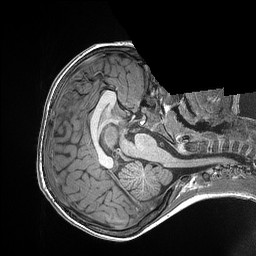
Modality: T1w
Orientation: axial
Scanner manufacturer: siemens
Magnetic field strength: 3 T
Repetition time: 2.3 s
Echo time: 0.00298 s